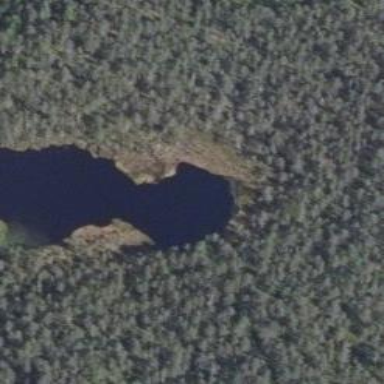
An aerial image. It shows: Lake with natural water.